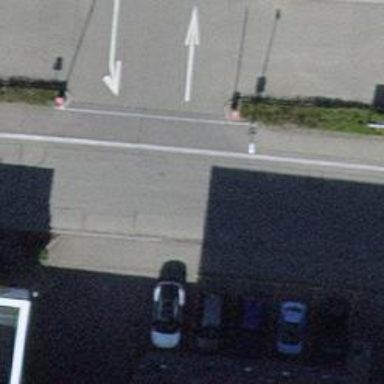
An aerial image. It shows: Unmarked road crossing.